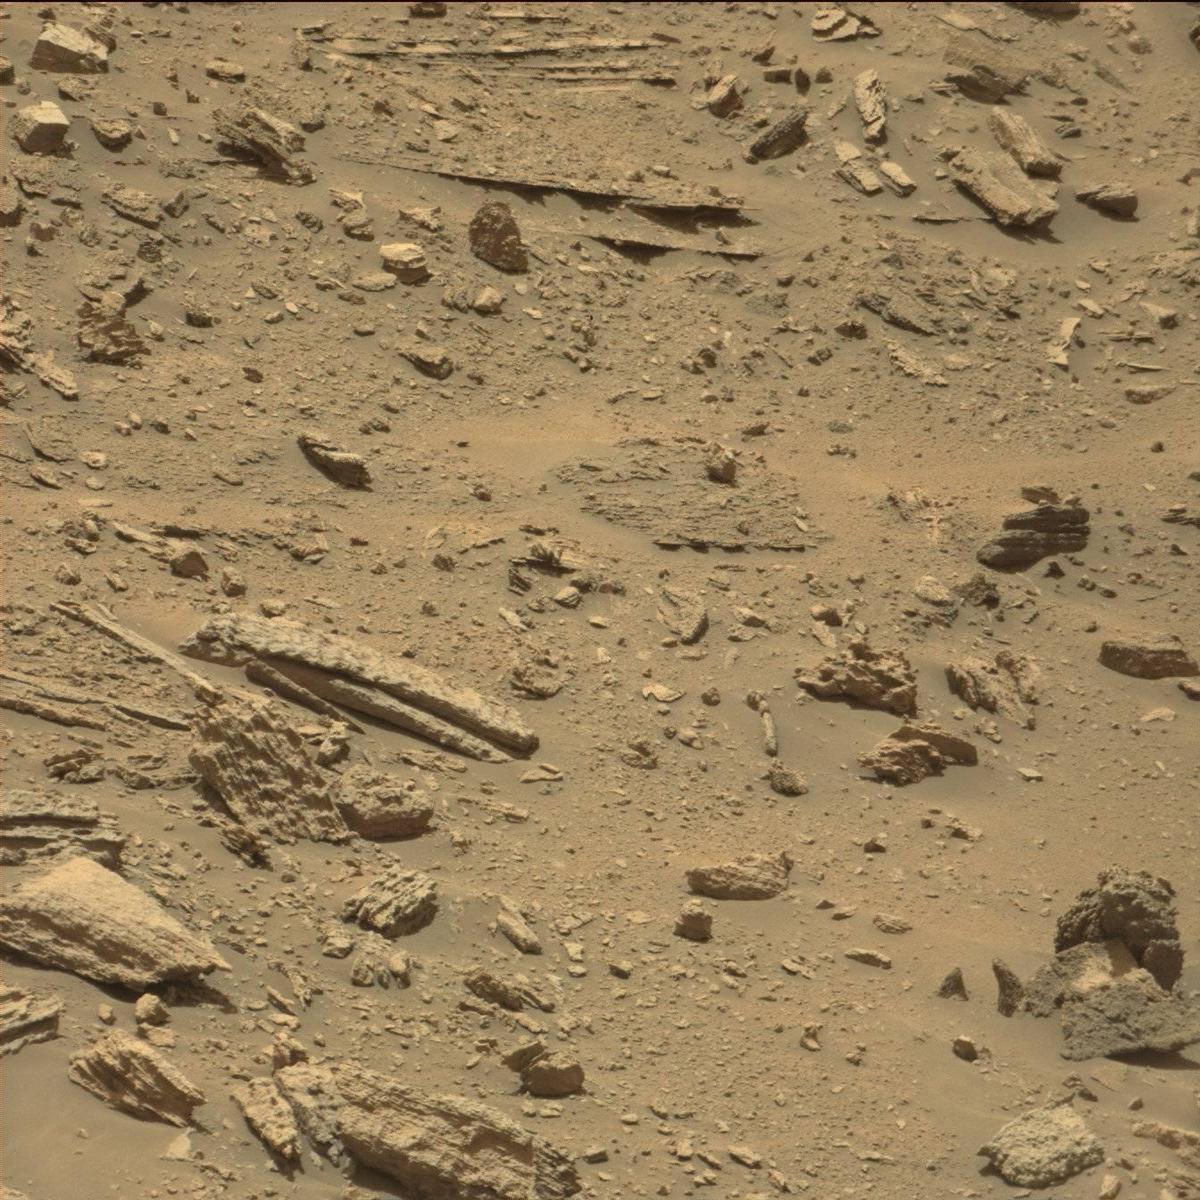
Terrain classes present: Bedrock, Sand / Soil